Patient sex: M
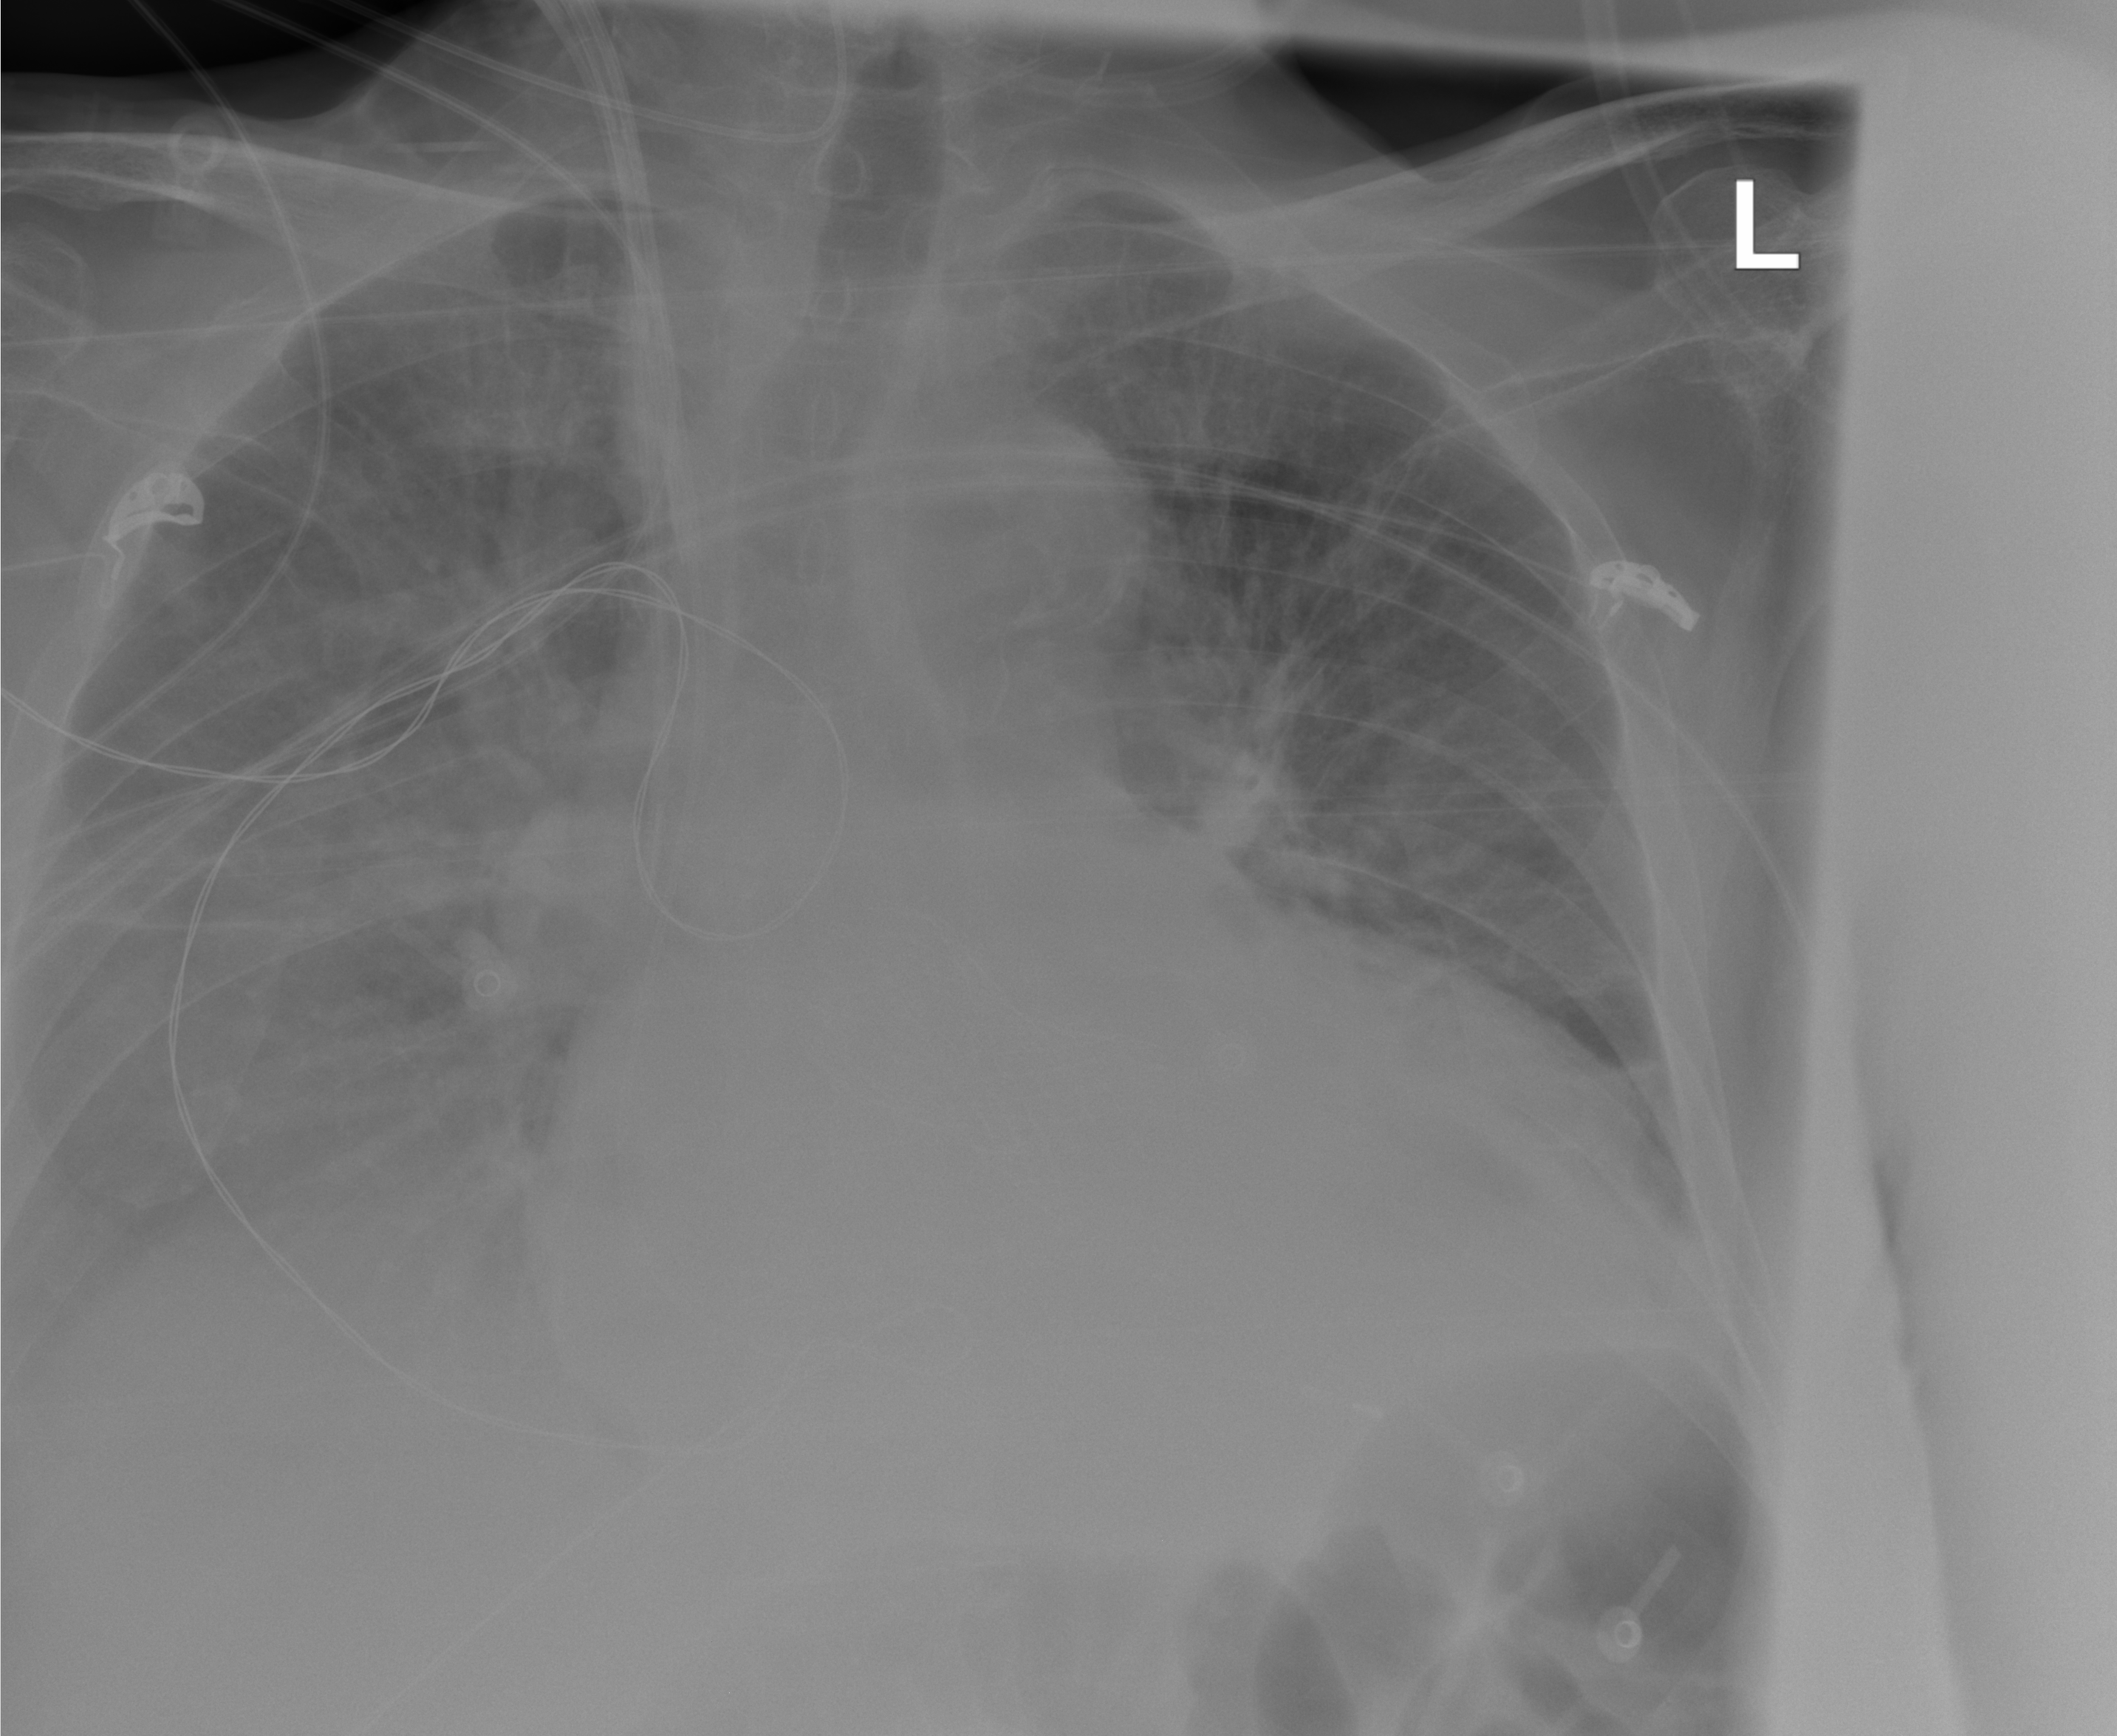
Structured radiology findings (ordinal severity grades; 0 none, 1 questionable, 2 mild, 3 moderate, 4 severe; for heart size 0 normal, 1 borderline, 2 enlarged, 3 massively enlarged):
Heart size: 2
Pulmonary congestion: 2
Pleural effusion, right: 2
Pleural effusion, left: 2
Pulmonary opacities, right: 1
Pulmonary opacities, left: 0
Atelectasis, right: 2
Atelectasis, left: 2